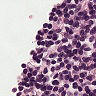
Metastatic tissue present: no